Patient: sex M, age 60
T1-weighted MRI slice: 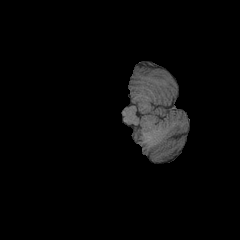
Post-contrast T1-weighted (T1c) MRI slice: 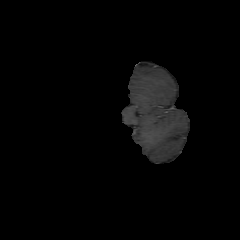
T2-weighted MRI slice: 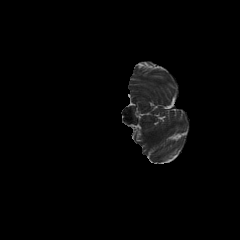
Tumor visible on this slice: no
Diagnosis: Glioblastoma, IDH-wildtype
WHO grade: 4